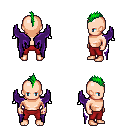
a pixel art fantasy rpg character, male body template, human, light skin, purple wings, red pants, green mohawk hairstyle, four views (front, back, left, right), 2x2 character sprite sheet, small pixel art, hard edges, no anti-aliasing